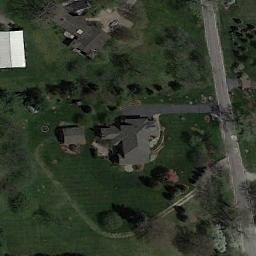
Label: residential